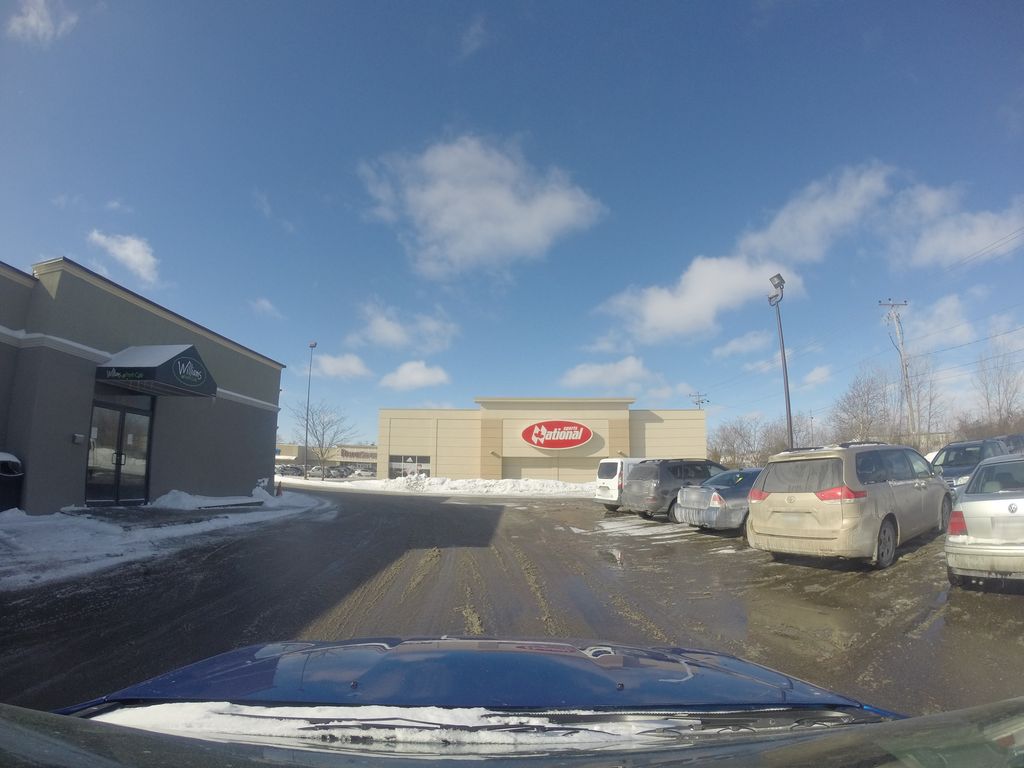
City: kitchener-waterloo